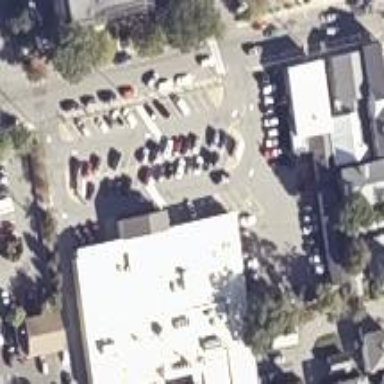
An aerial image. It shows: Parking area with surface.